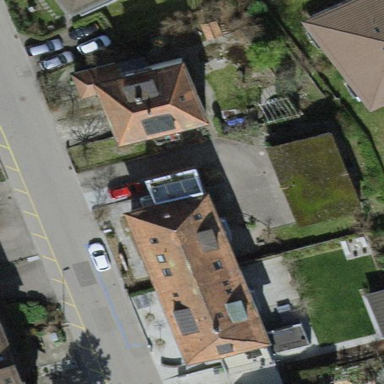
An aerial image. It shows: Apartments building with tiled roof.